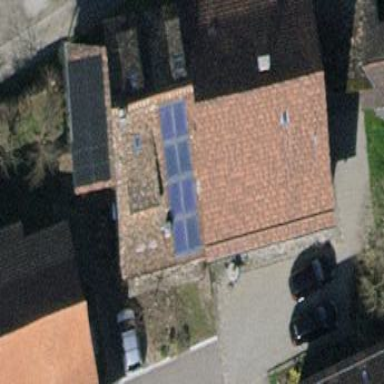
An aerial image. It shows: Semidetached house with gabled roof.